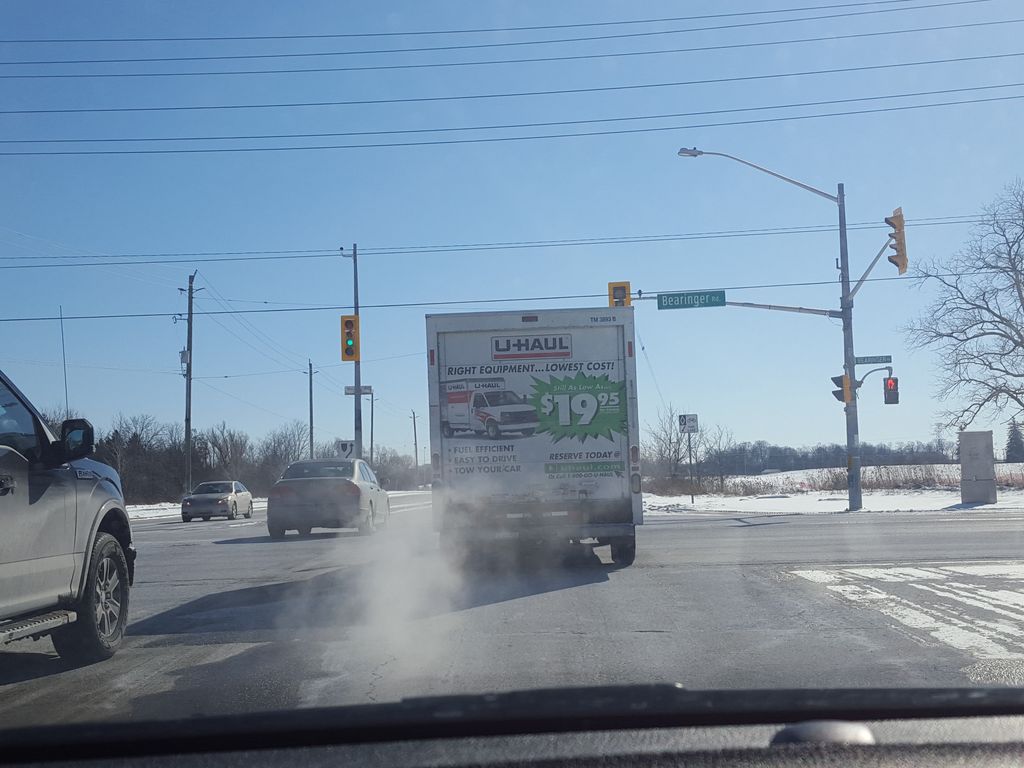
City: kitchener-waterloo